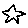
Label: star